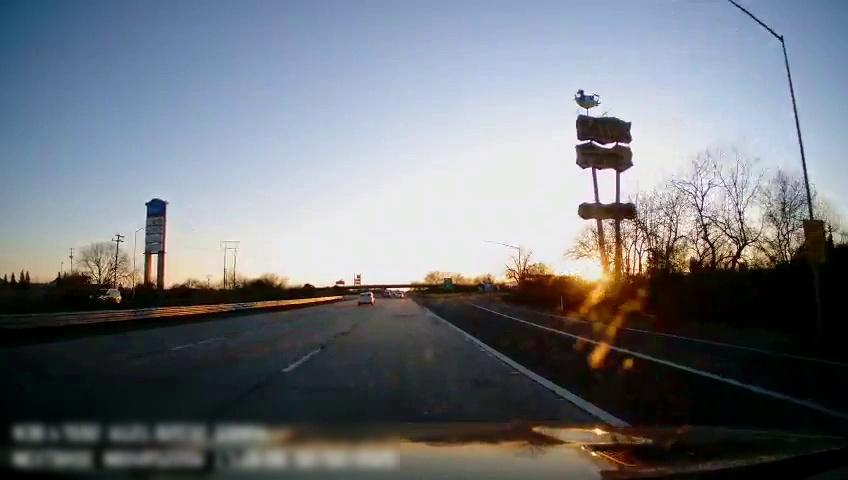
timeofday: Day
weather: Sunny
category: Drivable Space
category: Vehicles | Car
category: Vehicles | SUV
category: Lanes | Alternate Lane
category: Lanes | Alternate Lane
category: Lanes | Current Lane
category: Lanes | Alternate Lane
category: Lanes | Alternate Lane
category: Lanes | Alternate Lane
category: Traffic | Signs
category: Traffic | Signs